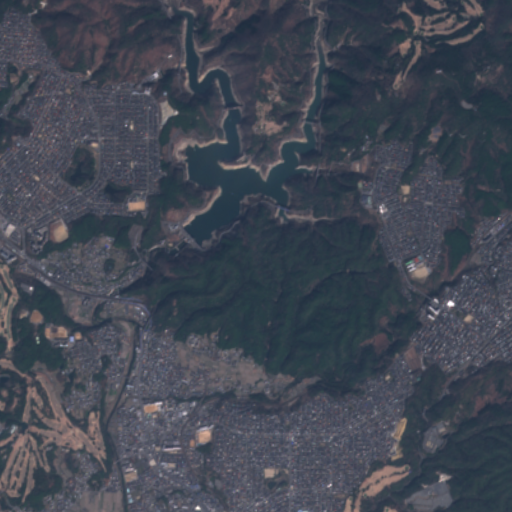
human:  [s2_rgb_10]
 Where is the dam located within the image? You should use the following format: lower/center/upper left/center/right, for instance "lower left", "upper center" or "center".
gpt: The dam is located in the center of the image.
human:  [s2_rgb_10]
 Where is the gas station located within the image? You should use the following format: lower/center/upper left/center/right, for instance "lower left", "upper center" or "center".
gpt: The gas station is located in the center left of the image.
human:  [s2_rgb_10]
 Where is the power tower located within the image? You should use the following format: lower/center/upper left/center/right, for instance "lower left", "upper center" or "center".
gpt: There is no power tower in the image.